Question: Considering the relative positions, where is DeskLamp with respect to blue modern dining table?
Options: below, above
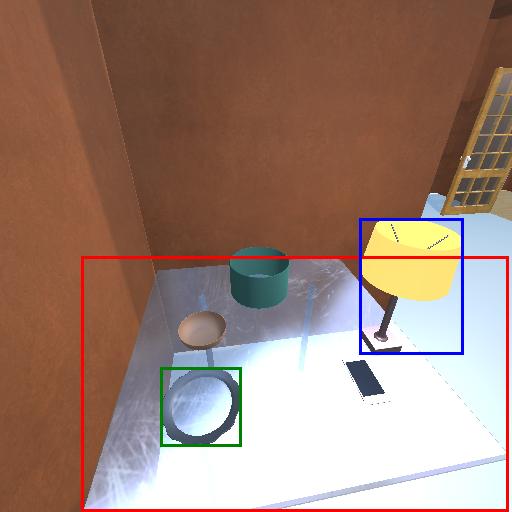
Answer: below